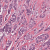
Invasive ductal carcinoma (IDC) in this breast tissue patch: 1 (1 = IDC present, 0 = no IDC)